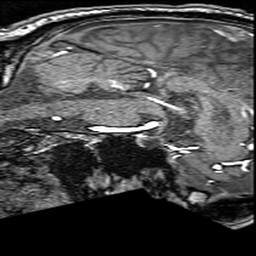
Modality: angio
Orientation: sagittal
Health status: ill
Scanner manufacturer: siemens
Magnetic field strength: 3 T
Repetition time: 0.023 s
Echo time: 0.00418 s